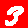
Digit: 3